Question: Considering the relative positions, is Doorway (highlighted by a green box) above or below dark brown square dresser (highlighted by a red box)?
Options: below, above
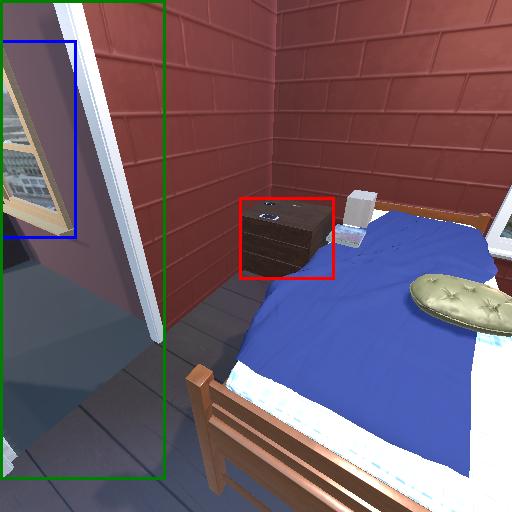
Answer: below